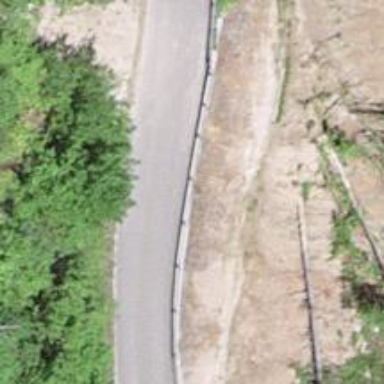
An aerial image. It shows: Guard rail as barrier.